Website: home-depot
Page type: review-order
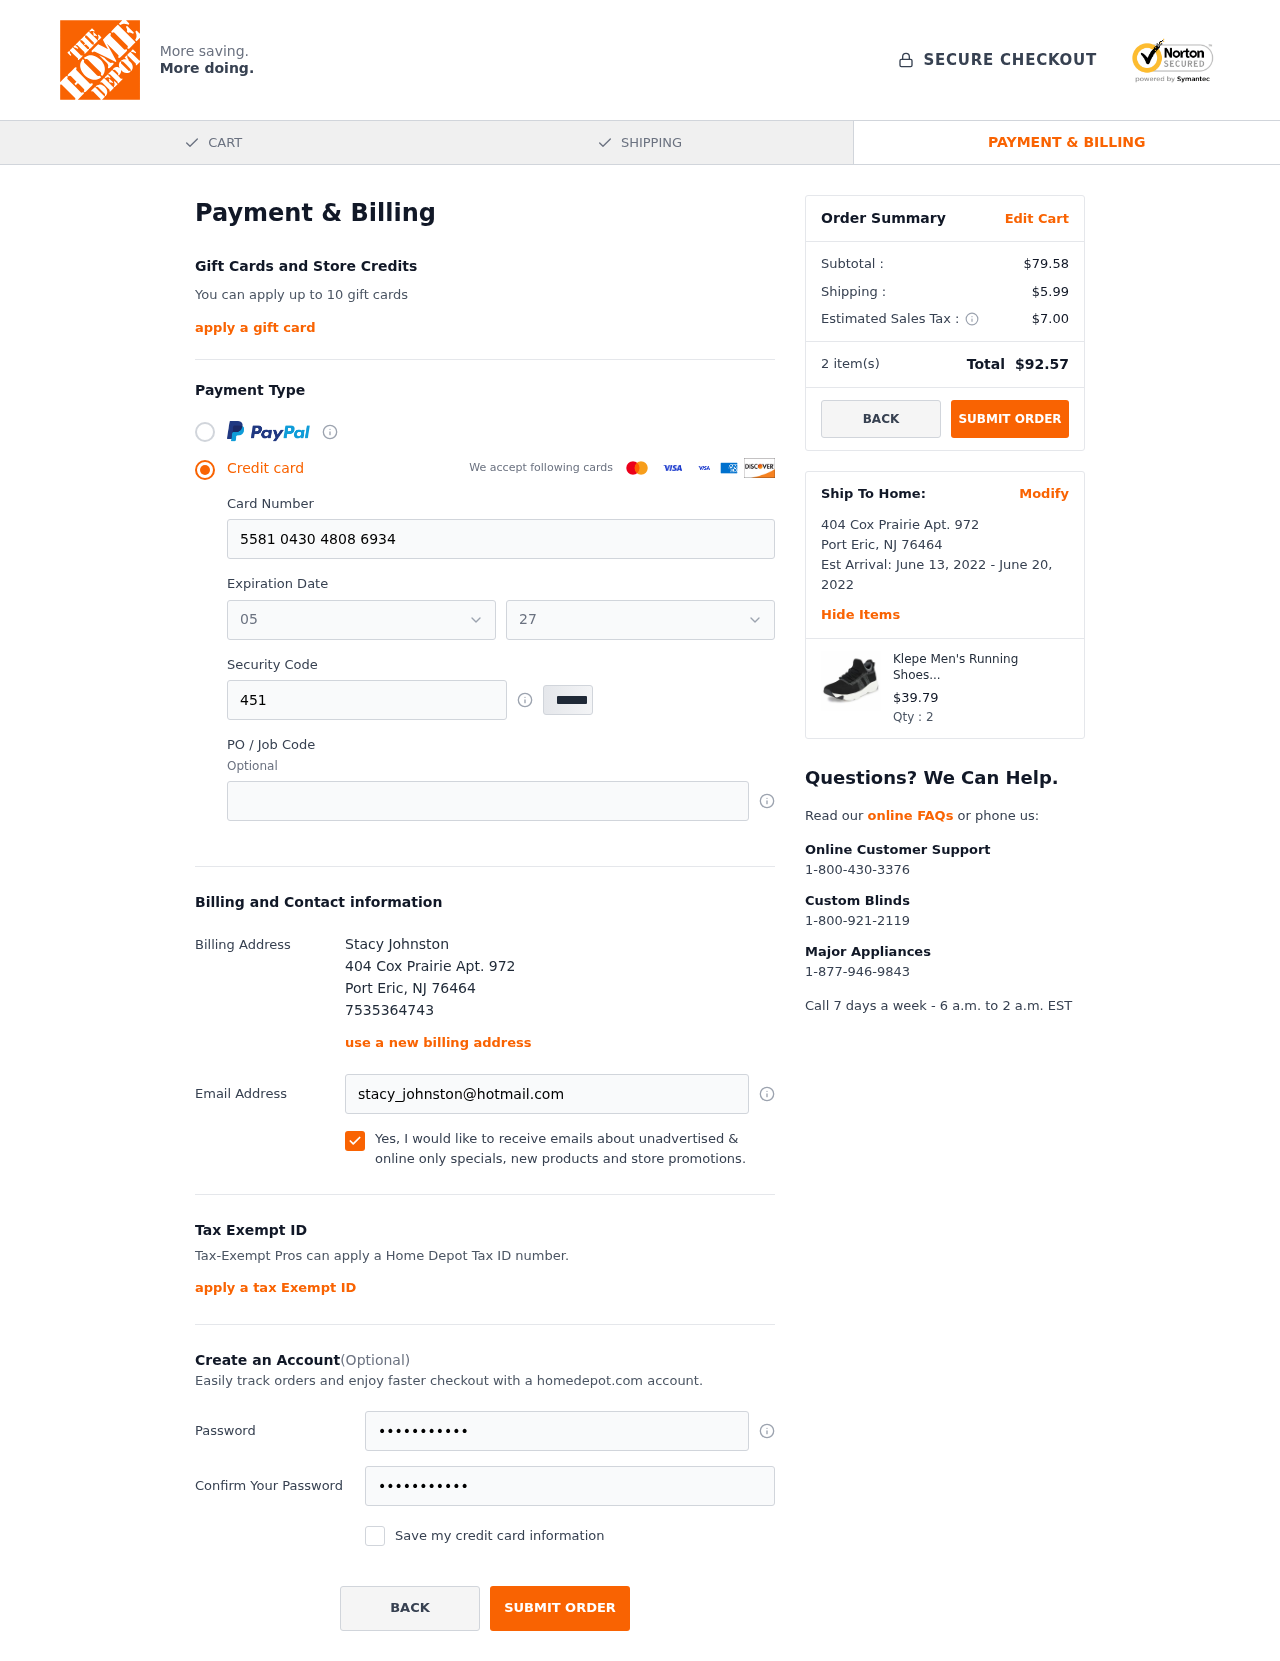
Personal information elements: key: PII_CARD_EXPIRY_MONTH
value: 05
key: PII_CARD_EXPIRY_YEAR
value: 27
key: PII_CITY
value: Port Eric
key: PII_FULLNAME
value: Stacy Johnston
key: PII_PHONE
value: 7535364743
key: PII_POSTCODE
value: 76464
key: PII_STATE_ABBR
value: NJ
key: PII_STREET
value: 404 Cox Prairie Apt. 972
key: PII_CARD_NUMBER
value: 5581 0430 4808 6934
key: PII_CARD_CVV
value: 451
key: PII_EMAIL
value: stacy_johnston@hotmail.com
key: PII_STREET2
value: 404 Cox Prairie Apt. 972
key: PII_POSTCODE2
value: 76464
Product elements: key: PRODUCT1_NAME
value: Klepe Men's Running Shoes-8 UK (40 EU) (7 US) (KP031/BLK)
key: PRODUCT1_PRICE
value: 39.79
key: PRODUCT1_QUANTITY
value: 2
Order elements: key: ORDER_SUBTOTAL
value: $79.58
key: ORDER_SHIPPING_COST
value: $5.99
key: ORDER_TAX
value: $7.00
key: ORDER_NUM_ITEMS
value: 2
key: ORDER_TOTAL
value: $92.57
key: ORDER_SHIPPING_DATE
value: June 13, 2022
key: ORDER_DELIVERY_DATE
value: June 20, 2022